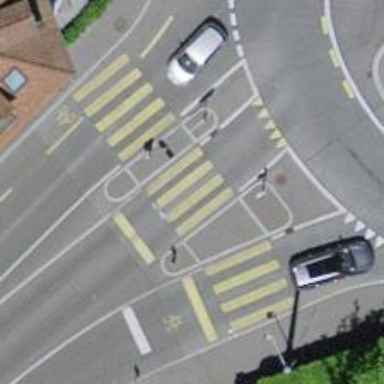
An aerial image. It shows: Uncontrolled crossing with pedestrian island.